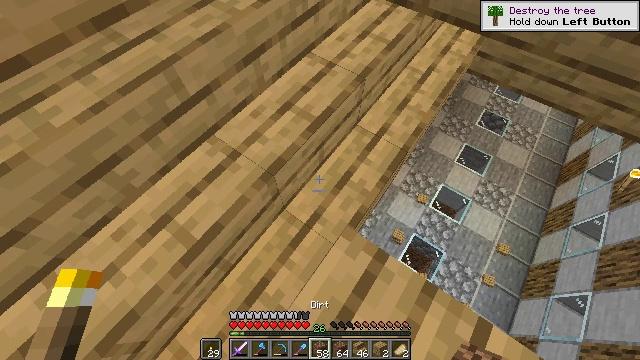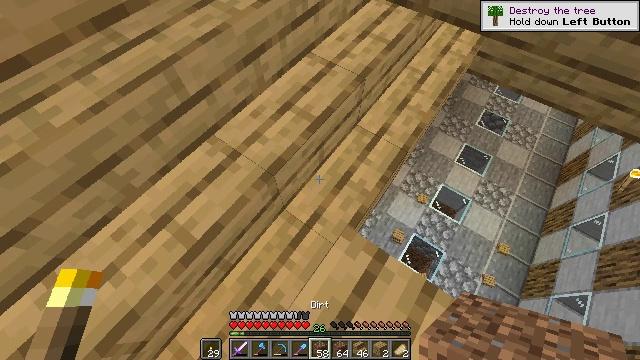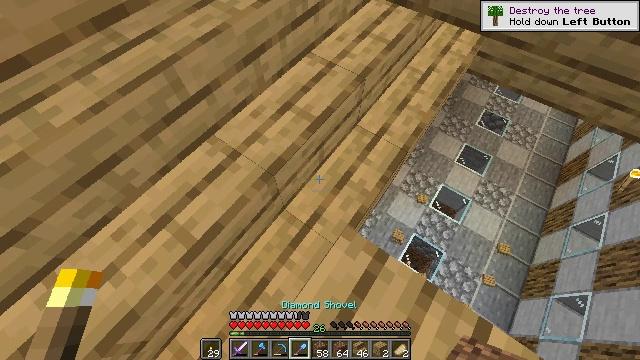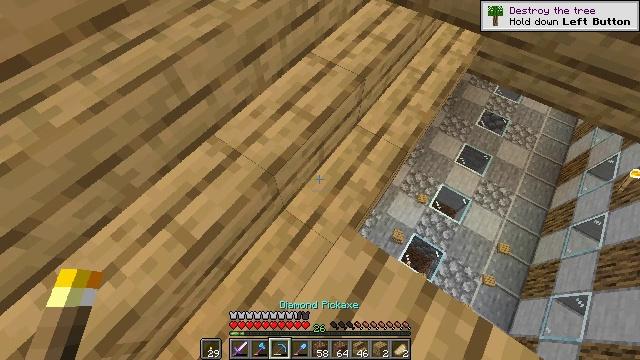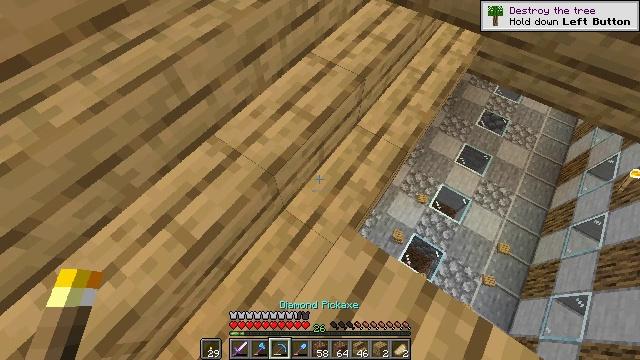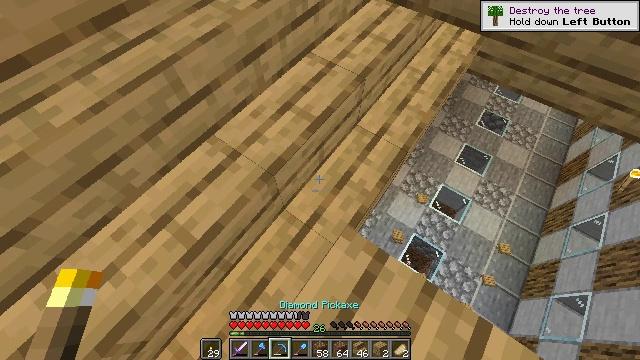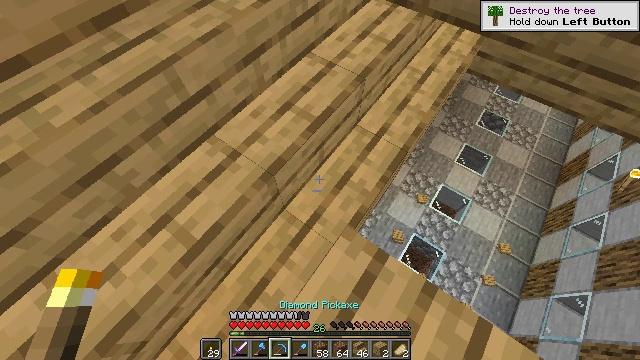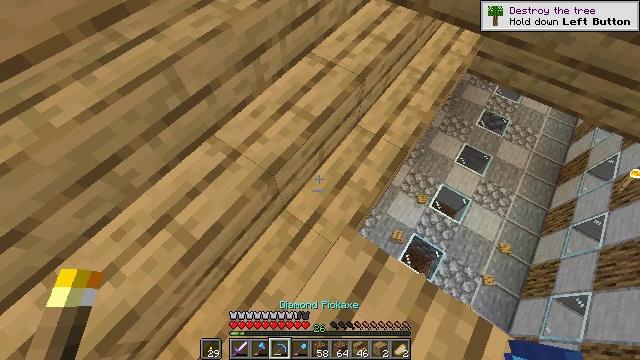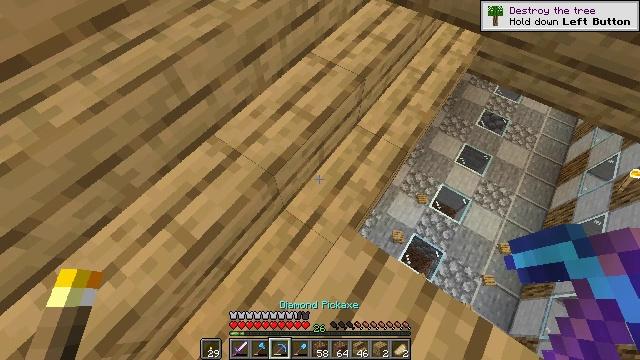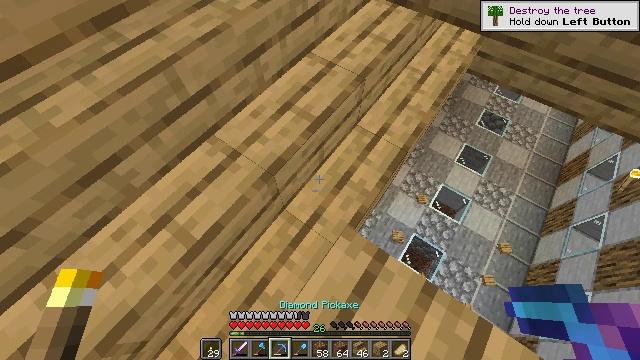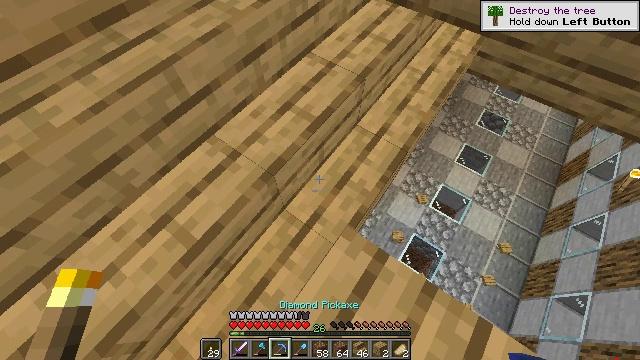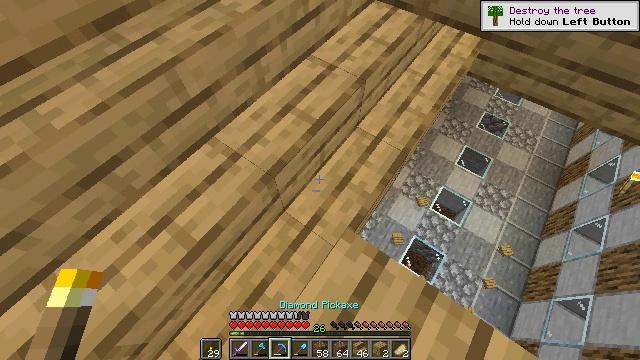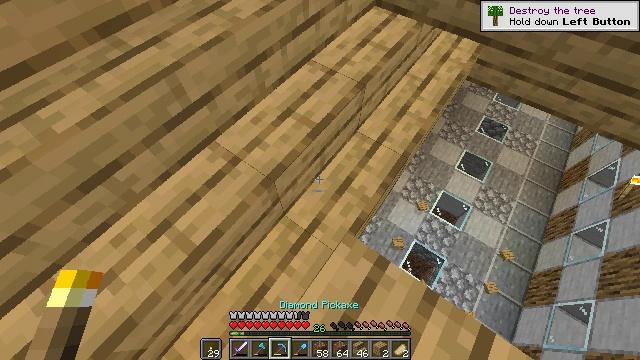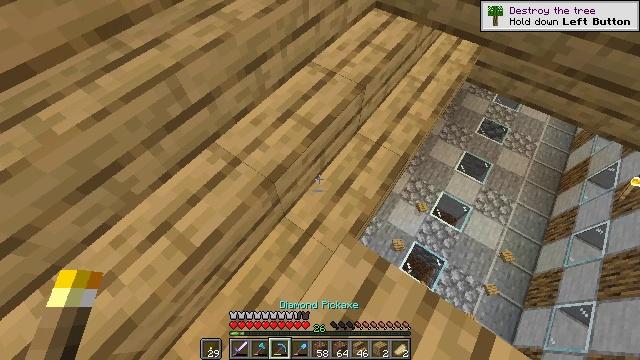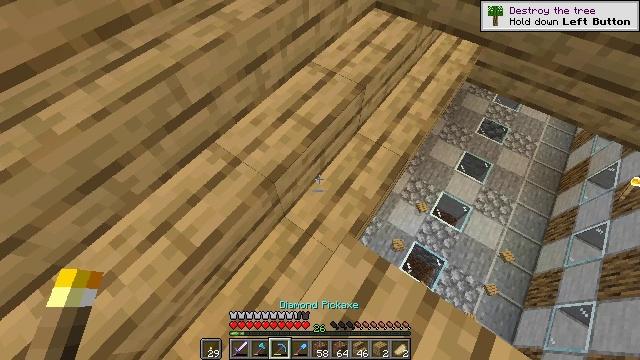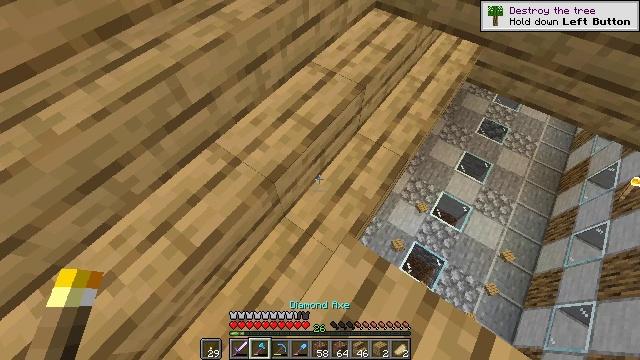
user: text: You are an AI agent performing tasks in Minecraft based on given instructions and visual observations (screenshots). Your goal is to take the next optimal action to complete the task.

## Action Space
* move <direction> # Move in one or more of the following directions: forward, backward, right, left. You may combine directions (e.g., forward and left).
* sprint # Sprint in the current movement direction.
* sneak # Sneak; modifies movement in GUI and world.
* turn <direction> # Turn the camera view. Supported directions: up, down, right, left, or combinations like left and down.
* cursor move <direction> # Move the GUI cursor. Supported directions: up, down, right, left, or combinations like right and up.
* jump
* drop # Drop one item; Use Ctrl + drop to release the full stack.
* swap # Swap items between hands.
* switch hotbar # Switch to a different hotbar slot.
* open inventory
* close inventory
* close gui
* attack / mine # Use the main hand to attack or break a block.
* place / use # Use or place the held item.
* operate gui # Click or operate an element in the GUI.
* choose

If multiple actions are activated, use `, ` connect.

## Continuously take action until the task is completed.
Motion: motion action
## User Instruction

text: Remove the oak stairs to repurpose them.
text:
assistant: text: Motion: sneak
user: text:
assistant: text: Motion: sneak
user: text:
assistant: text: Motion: sneak
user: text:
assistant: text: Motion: sneak
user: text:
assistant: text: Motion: sneak
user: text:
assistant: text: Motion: sneak
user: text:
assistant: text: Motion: sneak
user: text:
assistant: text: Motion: sneak
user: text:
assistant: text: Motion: sneak
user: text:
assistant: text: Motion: sneak
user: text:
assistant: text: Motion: sneak
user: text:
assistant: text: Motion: sneak
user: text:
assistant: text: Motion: sneak
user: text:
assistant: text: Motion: sneak
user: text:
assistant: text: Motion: sneak
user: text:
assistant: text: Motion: sneak
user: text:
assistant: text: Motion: sneak
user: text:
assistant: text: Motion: sneak, turn up
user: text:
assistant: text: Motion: sneak, turn up
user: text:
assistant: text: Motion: sneak, turn up
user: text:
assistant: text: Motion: sneak
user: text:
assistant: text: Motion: sneak
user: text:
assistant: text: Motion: sneak, attack / mine
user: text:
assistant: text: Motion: sneak, attack / mine
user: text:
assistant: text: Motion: sneak, attack / mine
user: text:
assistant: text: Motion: sneak, attack / mine
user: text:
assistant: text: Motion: sneak, attack / mine
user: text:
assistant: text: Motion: sneak, attack / mine
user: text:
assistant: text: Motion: sneak, attack / mine
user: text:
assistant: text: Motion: sneak, attack / mine